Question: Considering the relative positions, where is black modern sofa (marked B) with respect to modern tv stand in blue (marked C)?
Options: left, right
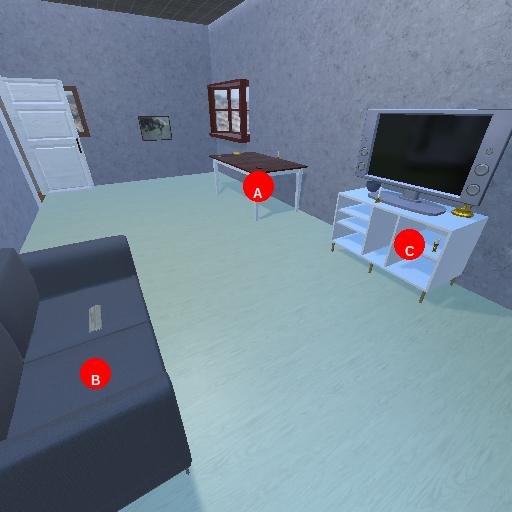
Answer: left